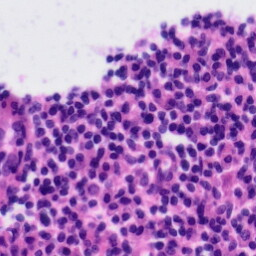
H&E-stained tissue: Tonsil